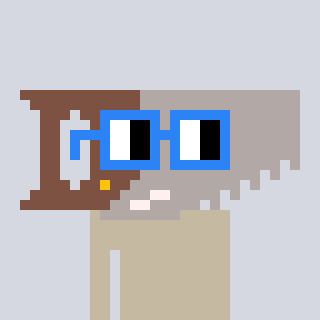
a pixel art character with square blue glasses, a saw-shaped head and a red-colored body on a cool background